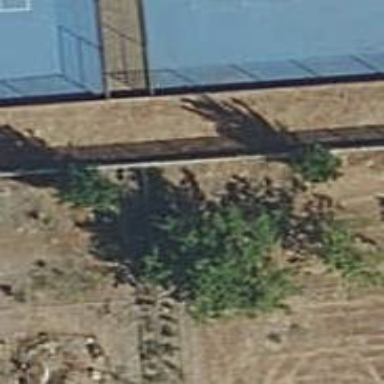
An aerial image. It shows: Wall barrier.